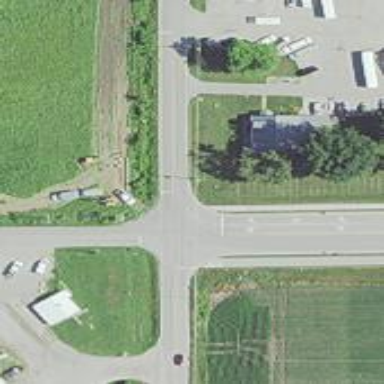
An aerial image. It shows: Uncontrolled road crossing.